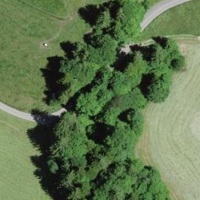
EUNIS habitat code: 24
Species observed at this site:
Sorbus aucuparia